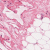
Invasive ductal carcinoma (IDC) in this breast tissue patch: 0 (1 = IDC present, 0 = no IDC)